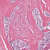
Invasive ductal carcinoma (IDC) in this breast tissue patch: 1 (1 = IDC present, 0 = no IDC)